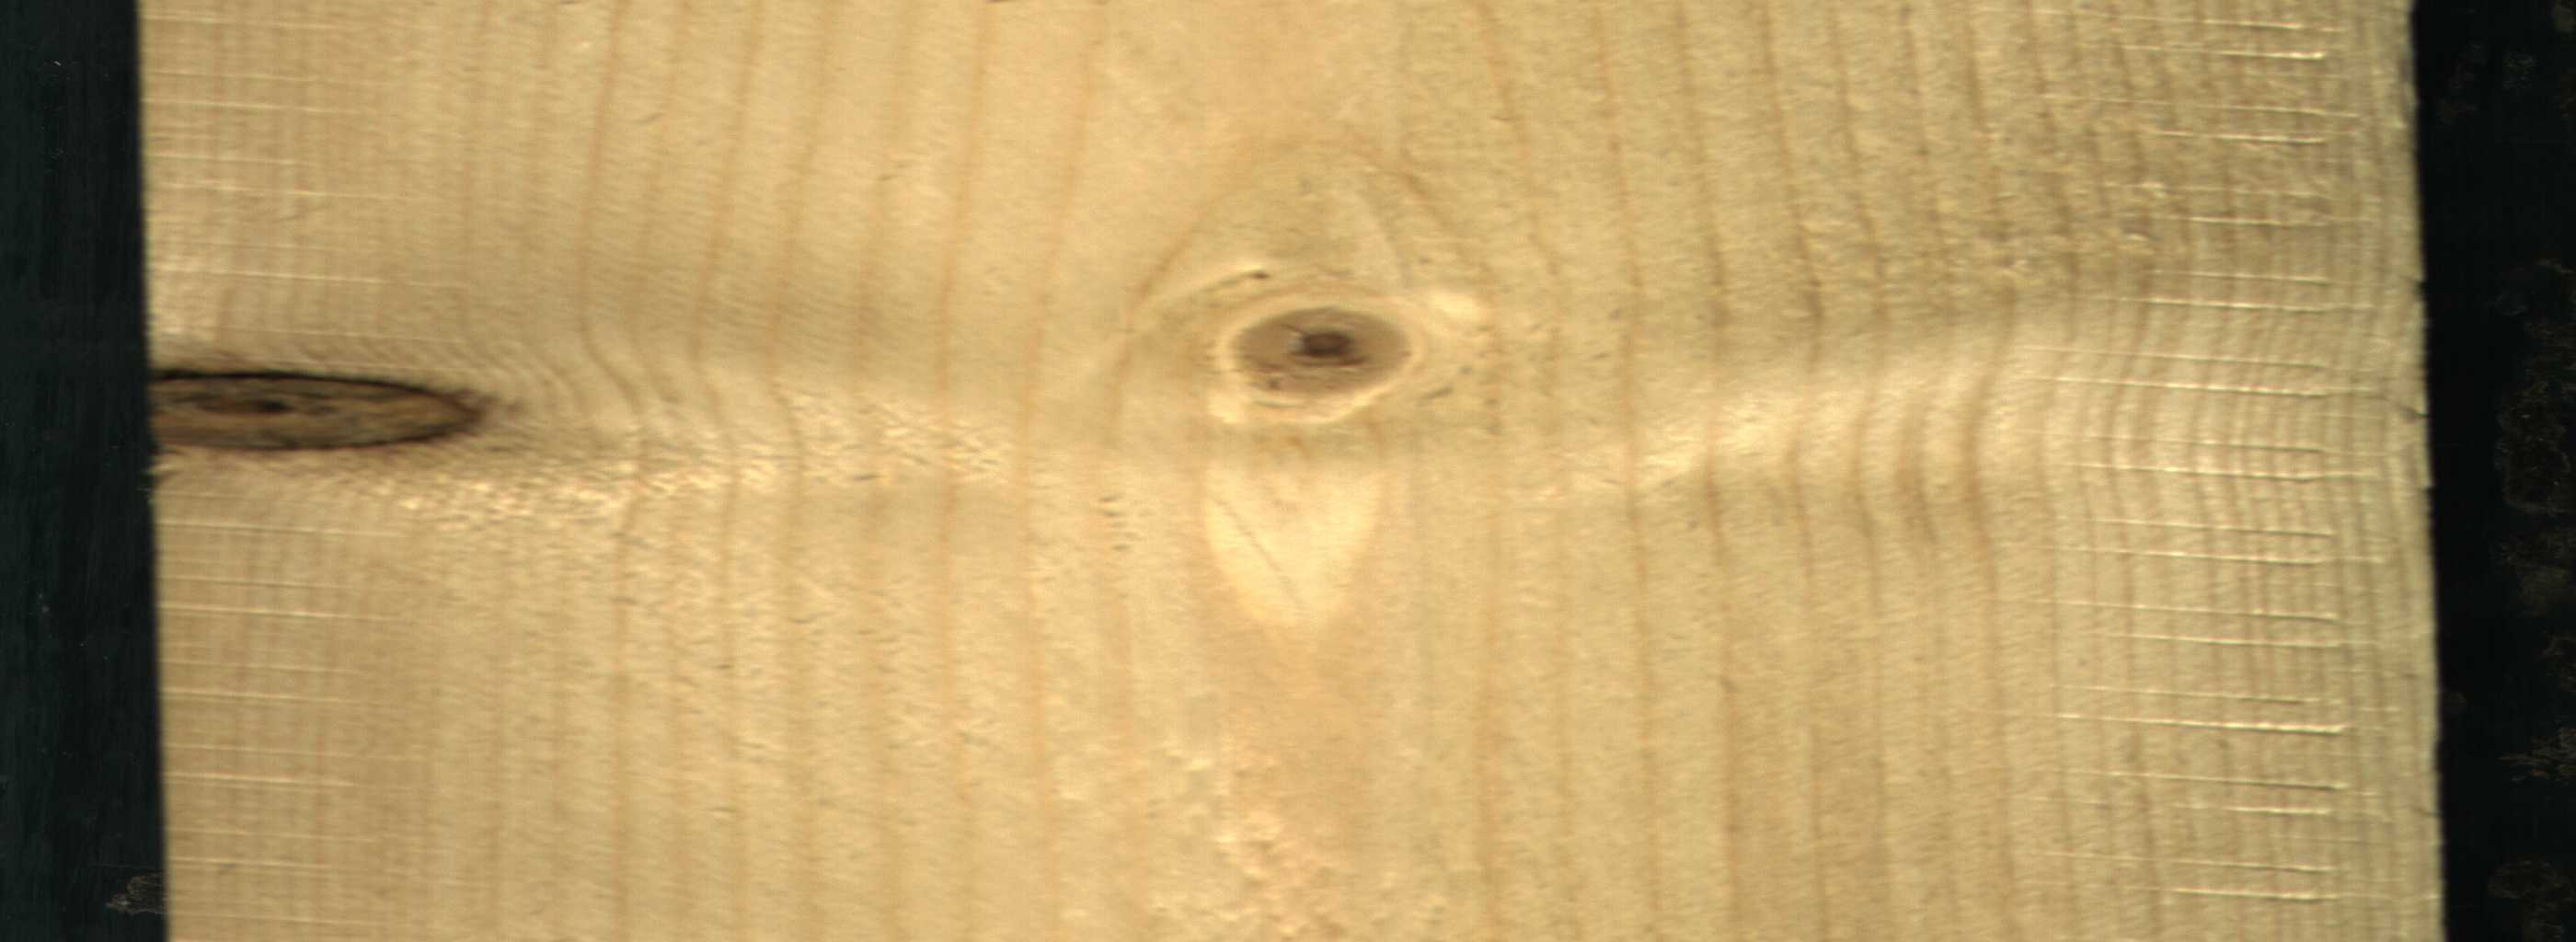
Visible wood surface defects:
Dead_Knot
Live_Knot